Question: I would like my iPad mixing console app to be able to move multiple sliders simultaneously when a user touches them with multiple fingers, just like in real life.
I have already implemented my logic for a single pan gesture (UIPanGestureRecognizer). How do I add multiple-touch functionality in this case?
There is a requirement of iOS 5.1 compatibility.
for reference, here is what the gesture looks like on real-life mixing consoles:

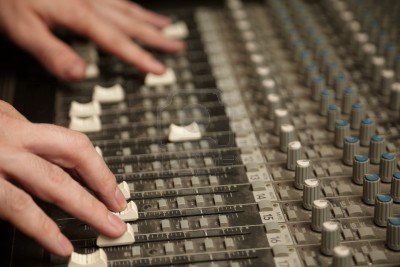
Answer: You can create separate gesture recognizers for each slider, e.g. assuming you had a collection outlet:
'''
- (void)viewDidLoad
{
[super viewDidLoad];
[self.sliders enumerateObjectsUsingBlock:^(UIView *slider, NSUInteger idx, BOOL *stop) {
UIPanGestureRecognizer *pan = [[UIPanGestureRecognizer alloc] initWithTarget:self action:@selector(handlePan:)];
[slider addGestureRecognizer:pan];
}];
}
'''
Then, the gesture recognizer would then handle each one individually (surprisingly, without needing to recognize them simultaneously with 'shouldRecognizeSimultaneouslyWithGestureRecognizer'):
'''
- (void)handlePan:(UIPanGestureRecognizer *)gesture
{
CGPoint translation = [gesture translationInView:gesture.view];
gesture.view.transform = CGAffineTransformMakeTranslation(0.0, translation.y);
if (gesture.state == UIGestureRecognizerStateEnded)
{
CGRect frame = gesture.view.frame;
frame.origin.y += translation.y;
gesture.view.frame = frame;
gesture.view.transform = CGAffineTransformIdentity;
}
}
'''